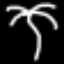
Label: palm tree